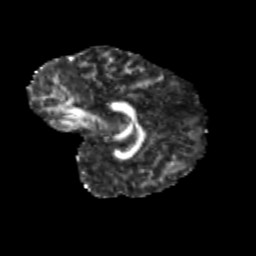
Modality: FA
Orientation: sagittal
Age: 11
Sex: female
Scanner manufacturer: siemens
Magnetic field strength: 3 T
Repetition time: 3.8 s
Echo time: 0.07 s